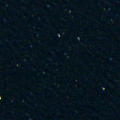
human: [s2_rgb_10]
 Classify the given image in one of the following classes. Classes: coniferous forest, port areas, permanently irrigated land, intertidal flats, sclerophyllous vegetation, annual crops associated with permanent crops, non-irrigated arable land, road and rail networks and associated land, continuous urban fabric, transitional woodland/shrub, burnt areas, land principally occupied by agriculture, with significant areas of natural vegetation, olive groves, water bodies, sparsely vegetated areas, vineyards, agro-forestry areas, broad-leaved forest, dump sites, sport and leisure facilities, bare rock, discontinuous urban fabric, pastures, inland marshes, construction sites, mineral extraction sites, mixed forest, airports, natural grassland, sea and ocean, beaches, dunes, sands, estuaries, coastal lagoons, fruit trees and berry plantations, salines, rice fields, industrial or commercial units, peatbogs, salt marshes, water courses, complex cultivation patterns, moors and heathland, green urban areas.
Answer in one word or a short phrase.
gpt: sea and ocean